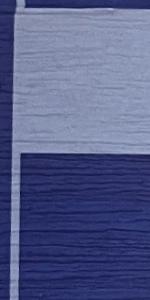
Label: Empty